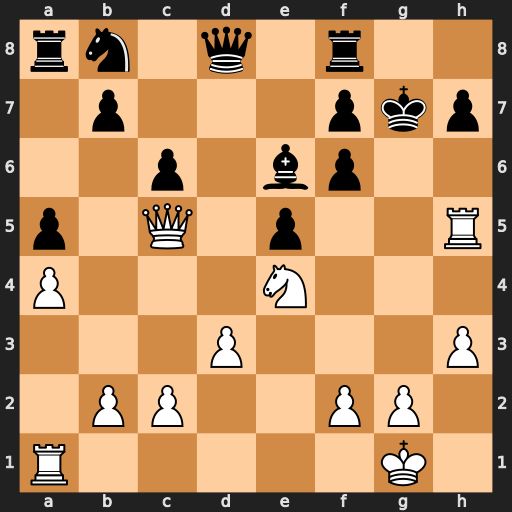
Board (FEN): rn1q1r2/1p3pkp/2p1bp2/p1Q1p2R/P3N3/3P3P/1PP2PP1/R5K1
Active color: w
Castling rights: -
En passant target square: -
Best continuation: Qe3 Rh8 Qh6+